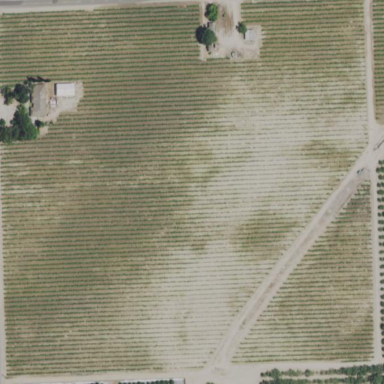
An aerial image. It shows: Vineyard where grapes are grown.